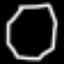
Label: octagon